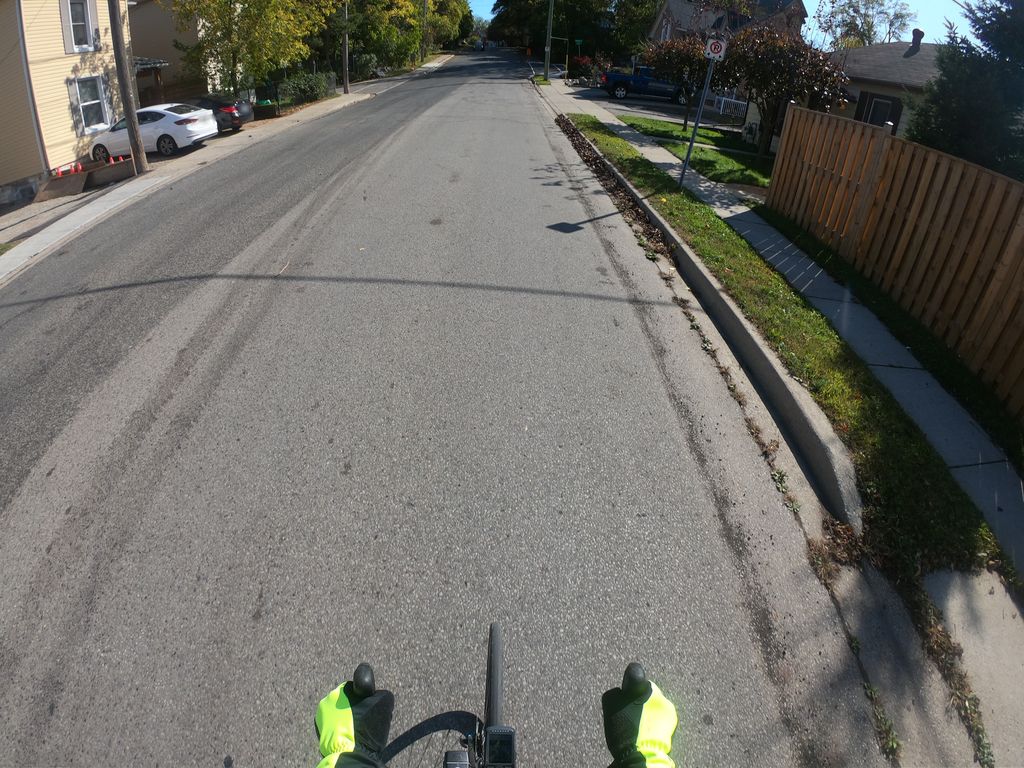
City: kitchener-waterloo